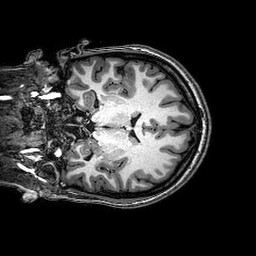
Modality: T1w
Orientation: coronal
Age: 20
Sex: female
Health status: healthy
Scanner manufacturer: philips
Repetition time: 0.008188 s
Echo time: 0.00376 s